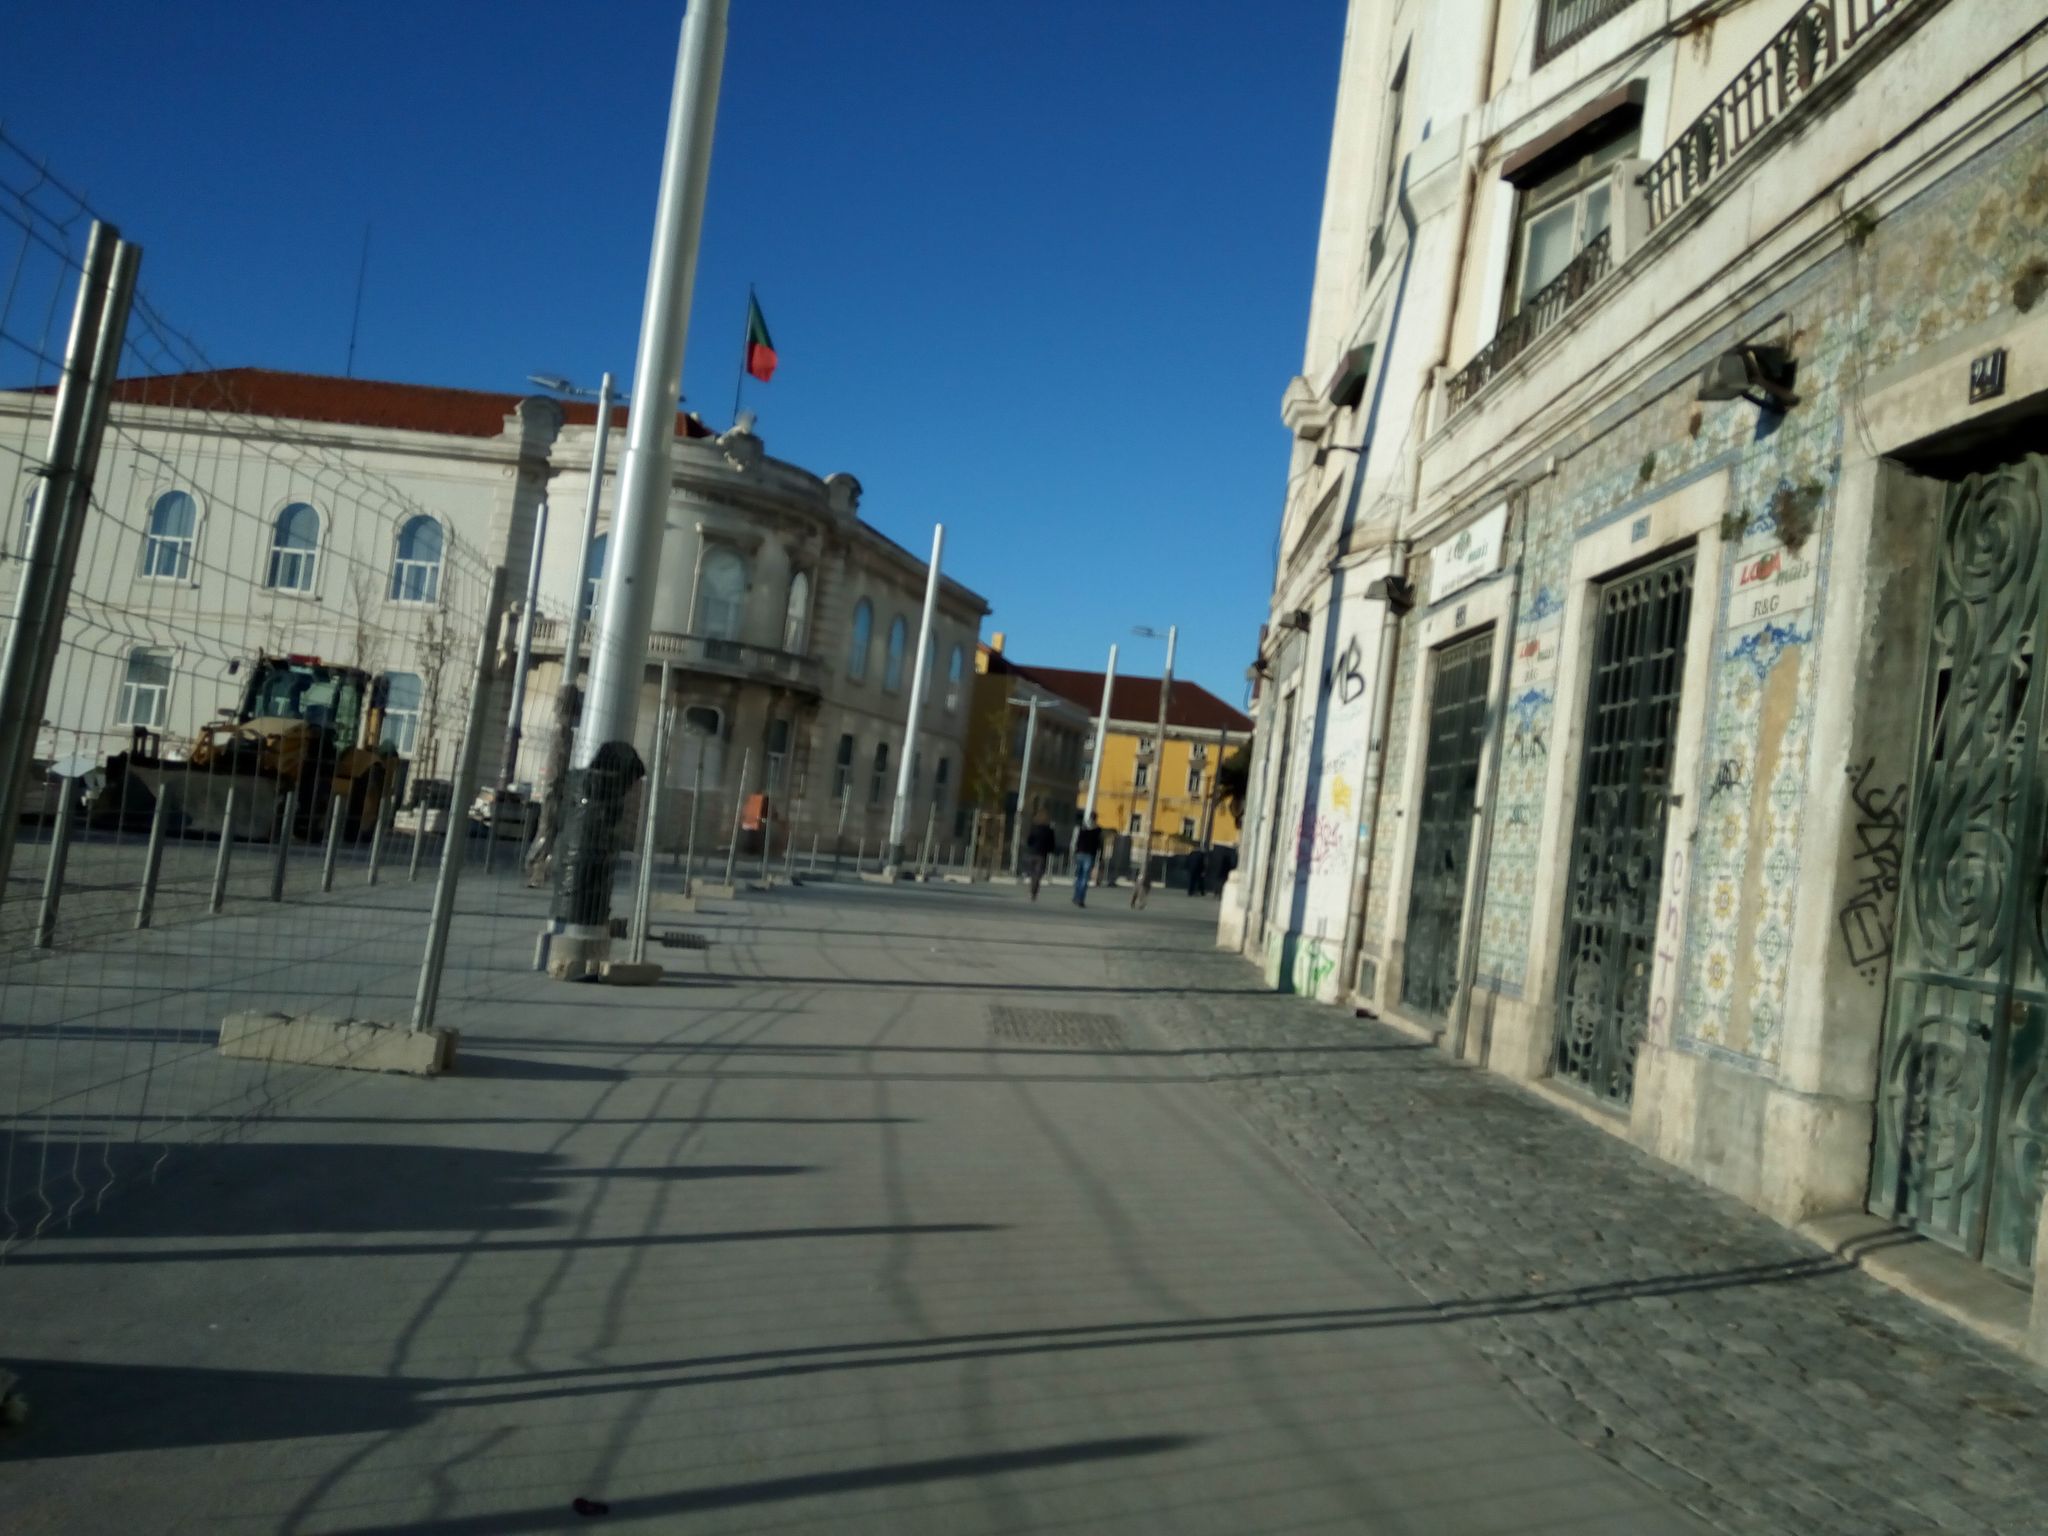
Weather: clear
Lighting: day
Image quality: good
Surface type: walking surface
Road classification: steps, footway, residential
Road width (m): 1.0
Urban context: urban centre
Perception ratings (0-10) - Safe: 4.19, Lively: 7.14, Beautiful: 4.42, Boring: 7.89, Depressing: 6.92, Wealthy: 7.24